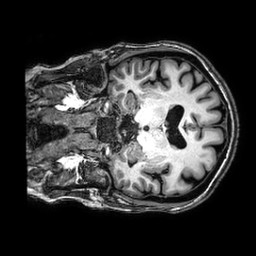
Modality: T1w
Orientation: coronal
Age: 47
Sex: female
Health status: healthy